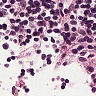
Metastatic tissue present: no